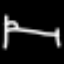
Label: bed